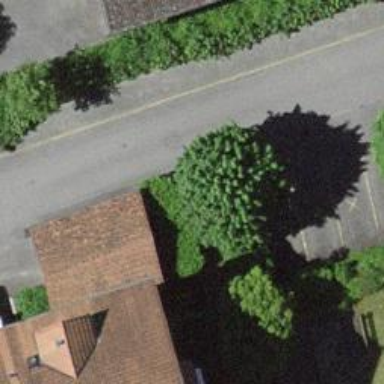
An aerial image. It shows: Set of steps on the road.